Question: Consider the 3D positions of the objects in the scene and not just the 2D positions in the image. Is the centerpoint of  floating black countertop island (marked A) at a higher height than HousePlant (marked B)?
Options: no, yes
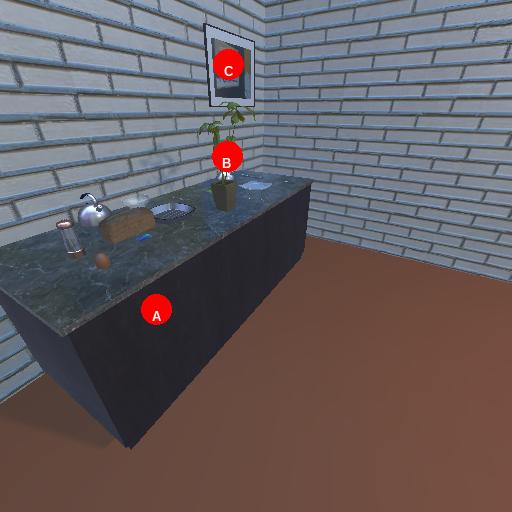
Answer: no